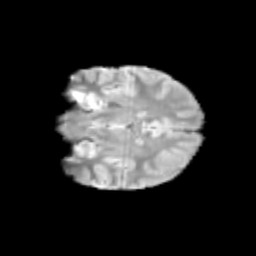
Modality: T2w
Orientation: coronal
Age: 11
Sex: female
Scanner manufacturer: siemens
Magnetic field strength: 3 T
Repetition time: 3.8 s
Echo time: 0.07 s